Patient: sex M, age 36
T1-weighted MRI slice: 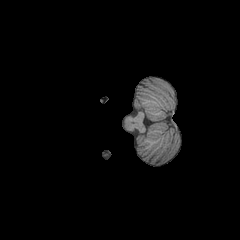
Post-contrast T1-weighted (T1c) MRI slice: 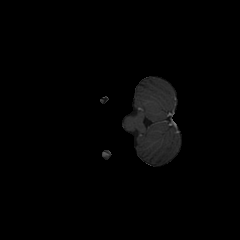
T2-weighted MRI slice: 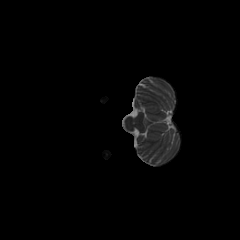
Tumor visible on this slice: no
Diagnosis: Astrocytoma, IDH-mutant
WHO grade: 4